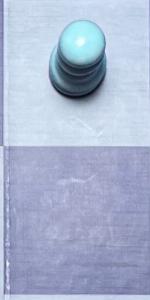
Label: Empty